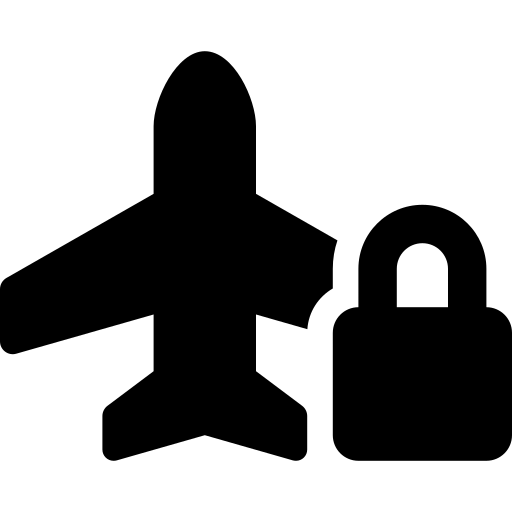
Tags: icon, FontAwesome, fa-icon, solid, plane, lock